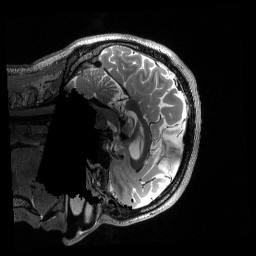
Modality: T2w
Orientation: sagittal
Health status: healthy
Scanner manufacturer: siemens
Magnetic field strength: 3 T
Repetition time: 3.2 s
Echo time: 0.563 s